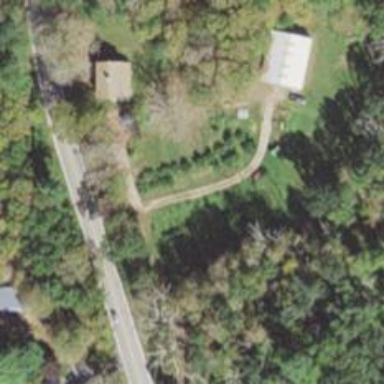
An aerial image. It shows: Residential driveway designated as service road.